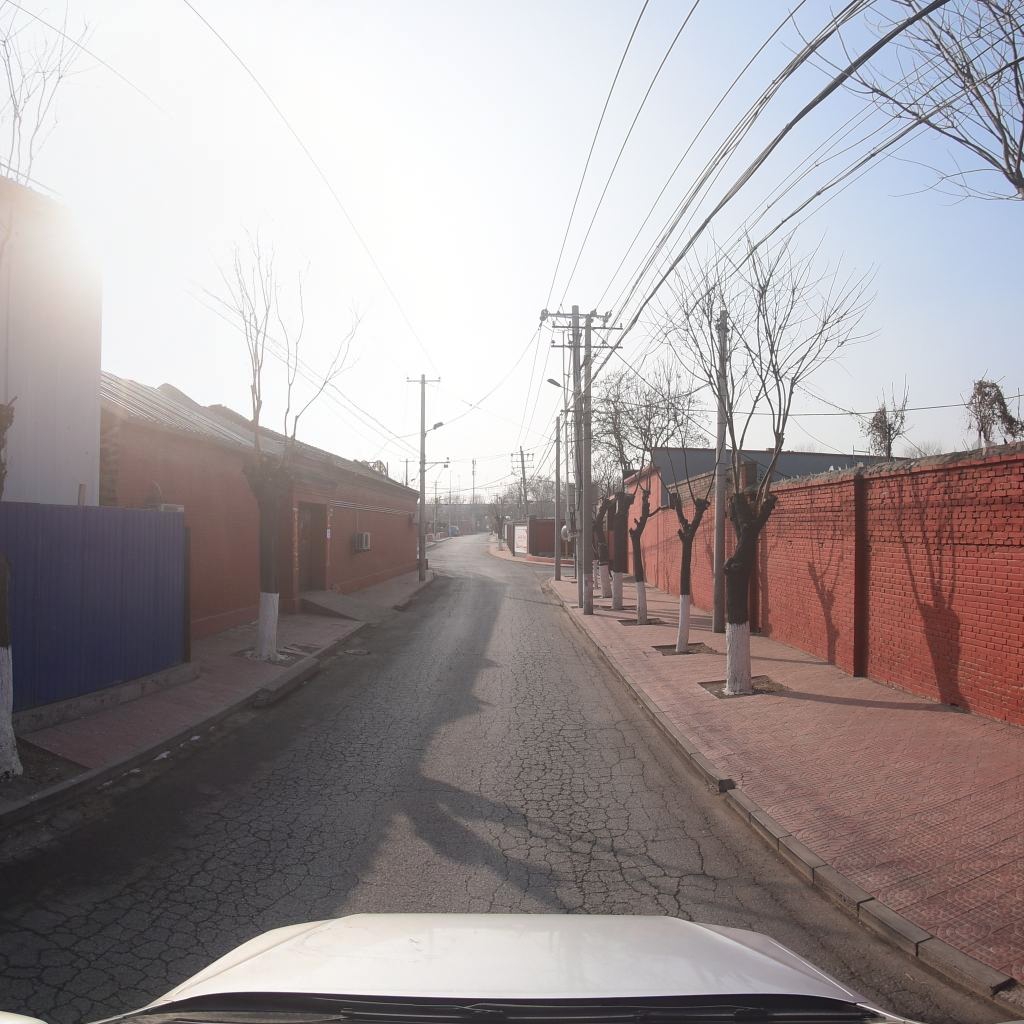
Region: Fengtai
Road damage annotations: alligator crack